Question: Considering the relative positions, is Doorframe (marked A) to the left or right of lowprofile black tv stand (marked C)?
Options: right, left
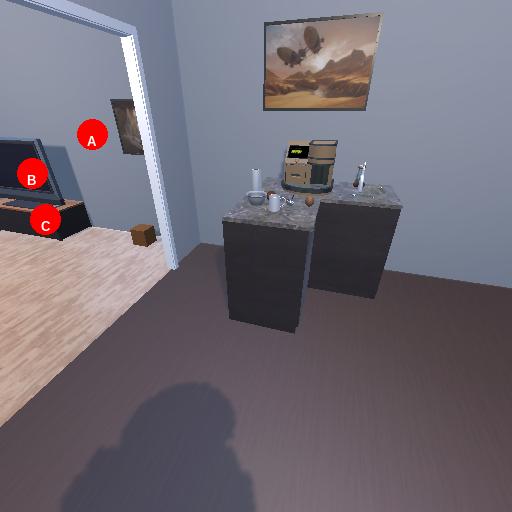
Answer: right